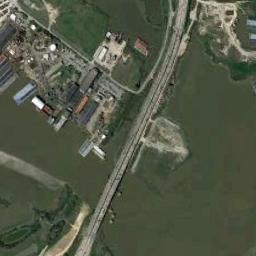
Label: bridge